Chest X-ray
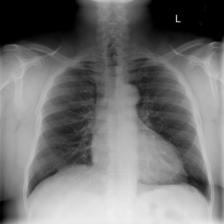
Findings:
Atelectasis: negative
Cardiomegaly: negative
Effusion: negative
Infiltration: negative
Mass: negative
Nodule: negative
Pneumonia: negative
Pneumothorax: negative
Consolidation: negative
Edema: negative
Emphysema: negative
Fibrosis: negative
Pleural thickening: negative
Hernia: negative